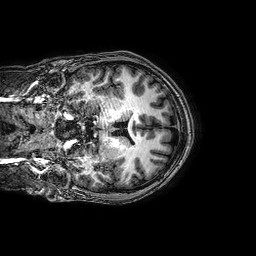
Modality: T1w
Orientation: coronal
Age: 21
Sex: male
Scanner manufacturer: philips
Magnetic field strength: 3 T
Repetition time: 0.008329 s
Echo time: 0.00383 s